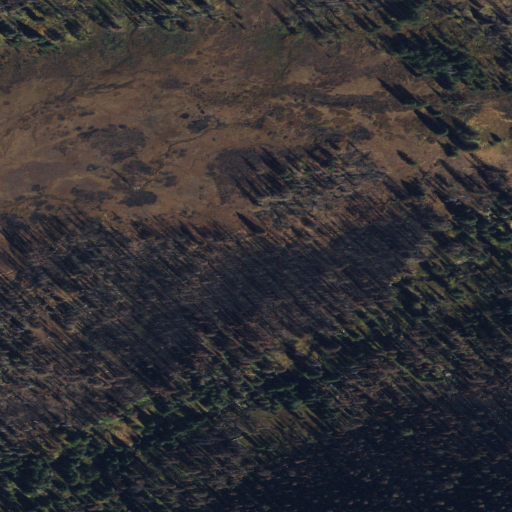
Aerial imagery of plain(s) in Idaho named Trapper Flat containing grassland, woody wetlands, herbaceous wetlands, evergreen forest, and shrub